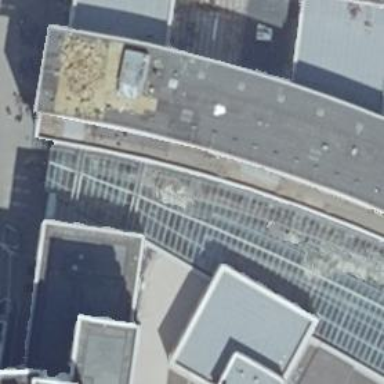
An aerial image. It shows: Building with gabled roof made of glass.